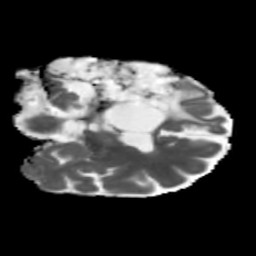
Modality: MD
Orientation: coronal
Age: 48
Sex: male
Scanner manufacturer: siemens
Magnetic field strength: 3 T
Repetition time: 5.47 s
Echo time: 0.0854 s